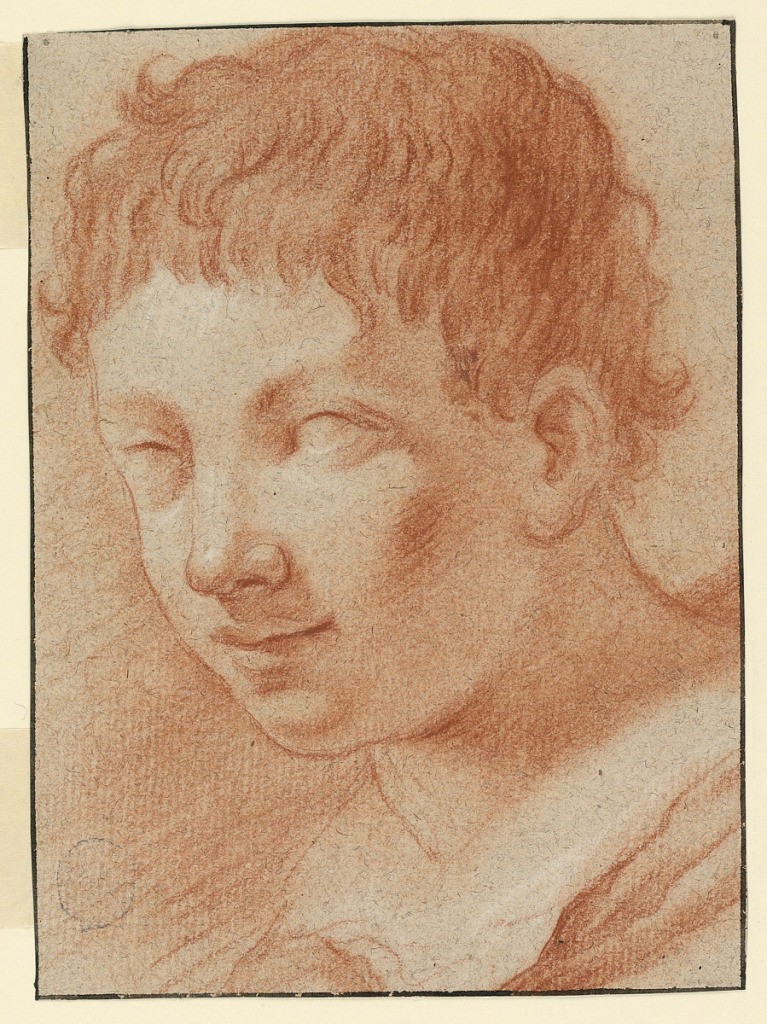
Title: Studies: Heads of a Boy and of a Girl
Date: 1670–1700
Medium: Red crayon on rough gray paper; on verso: white crayon
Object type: Drawing
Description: Slightly lowered head of a boy shown in three-quarter profile turned toward left. The neck and a part of the butt is shown. On verso: unfinished neck and head of a girl, shown in profile turned toward right. Probably copied from an antique model.